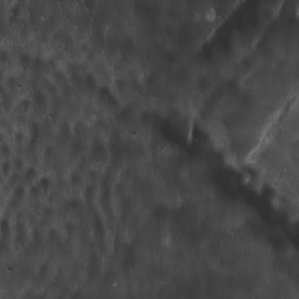
Label: non_frost